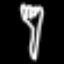
Label: fork